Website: lowes
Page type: cart
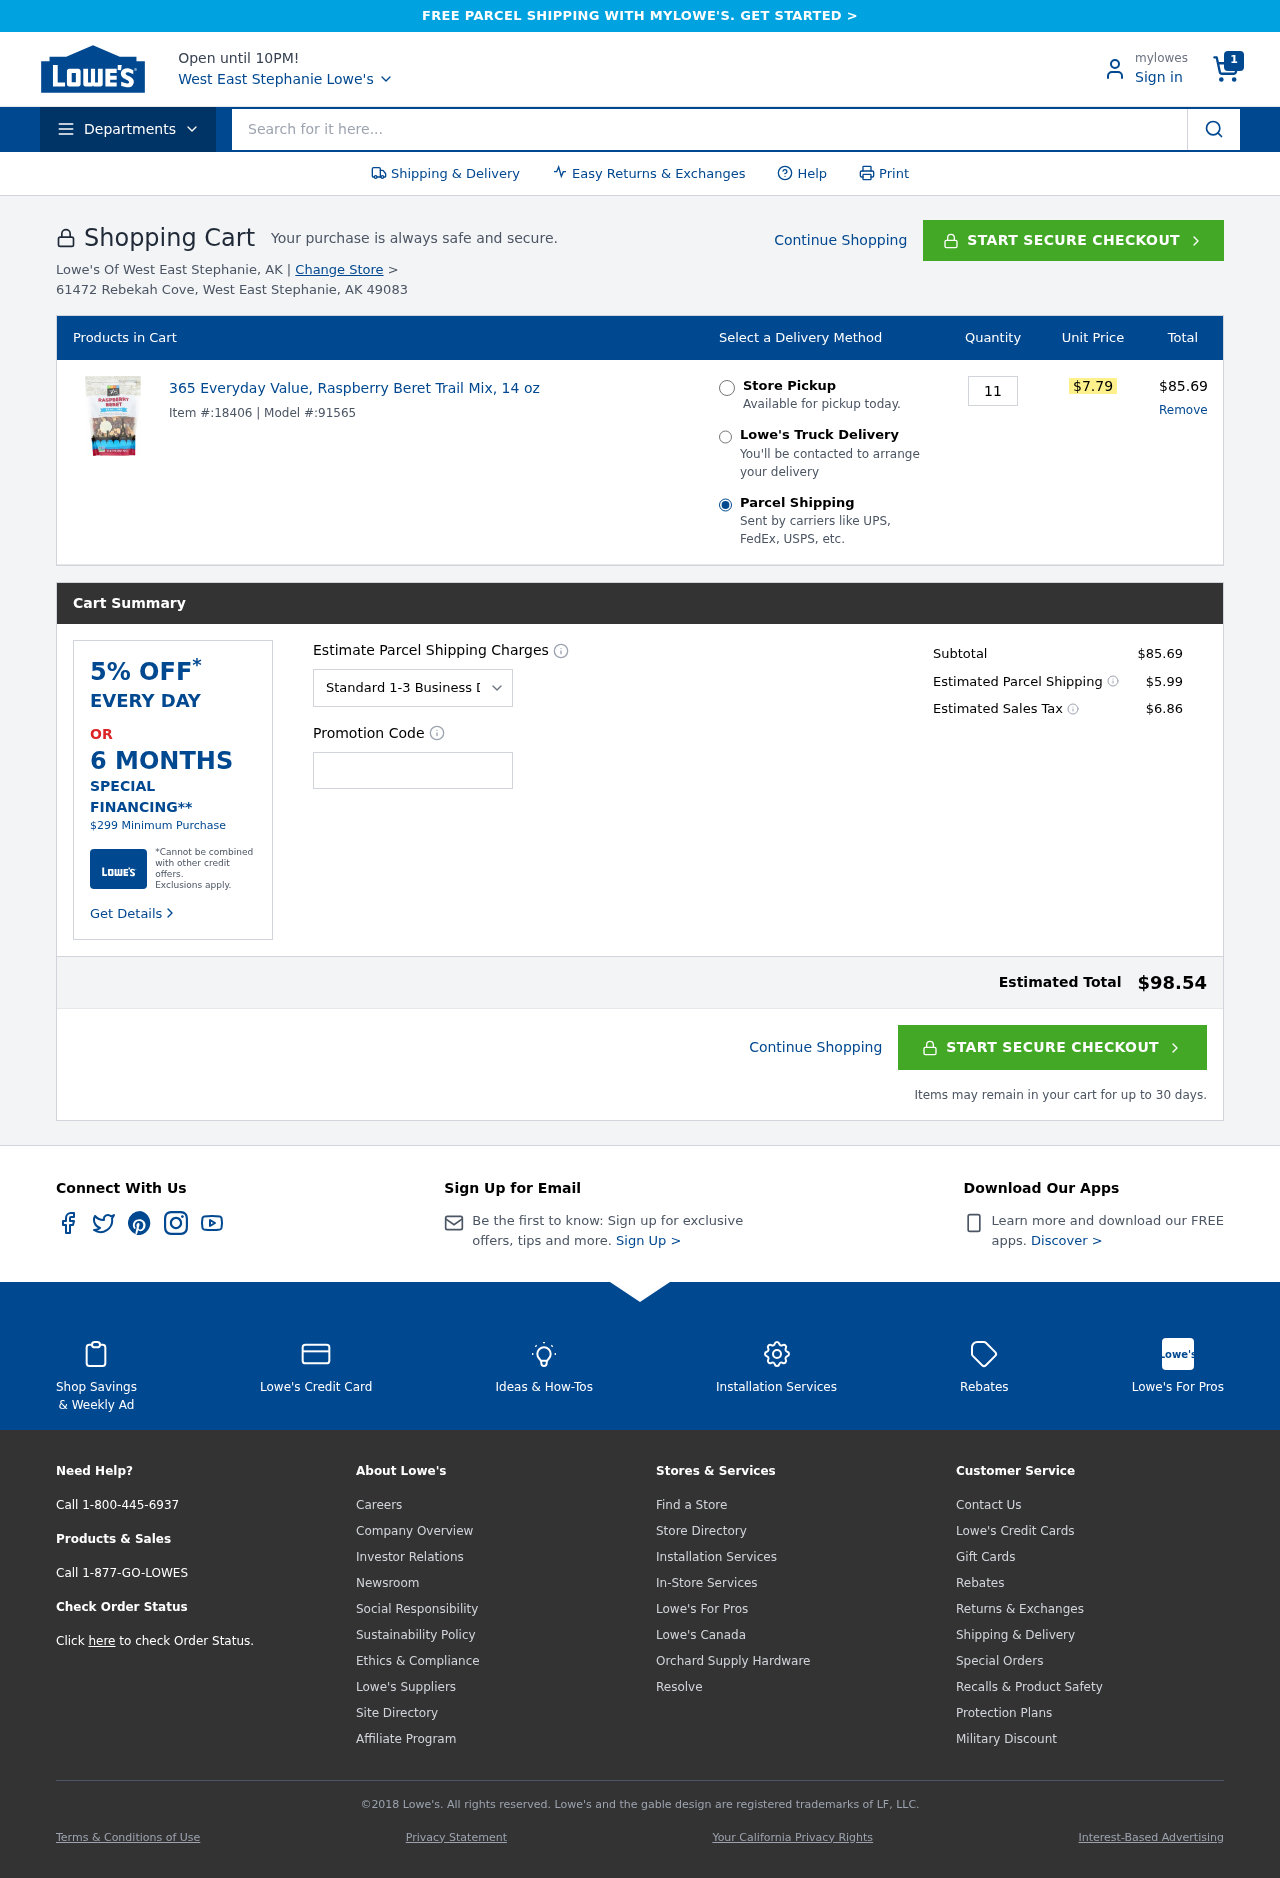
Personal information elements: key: PII_CITY
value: East Stephanie
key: PII_CITY
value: West East Stephanie
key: PII_POSTCODE
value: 49083
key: PII_PROMO_CODE
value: FALL75
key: PII_STREET
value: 61472 Rebekah Cove
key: PII_STATE_ABBR
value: AK
Product elements: key: PRODUCT1_NAME
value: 365 Everyday Value, Raspberry Beret Trail Mix, 14 oz
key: PRODUCT1_PRICE
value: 7.79
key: PRODUCT1_QUANTITY
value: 11
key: PRODUCT1_MODEL
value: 91565
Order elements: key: ORDER_NUM_ITEMS
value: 1
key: ORDER_ITEM_ID
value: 18406
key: ORDER_LINE_TOTAL
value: $85.69
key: ORDER_SUBTOTAL
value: $85.69
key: ORDER_SHIPPING_COST
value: $5.99
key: ORDER_TAX
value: $6.86
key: ORDER_TOTAL
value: $98.54
Search elements: key: HEADER_SEARCH
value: Search for it here...